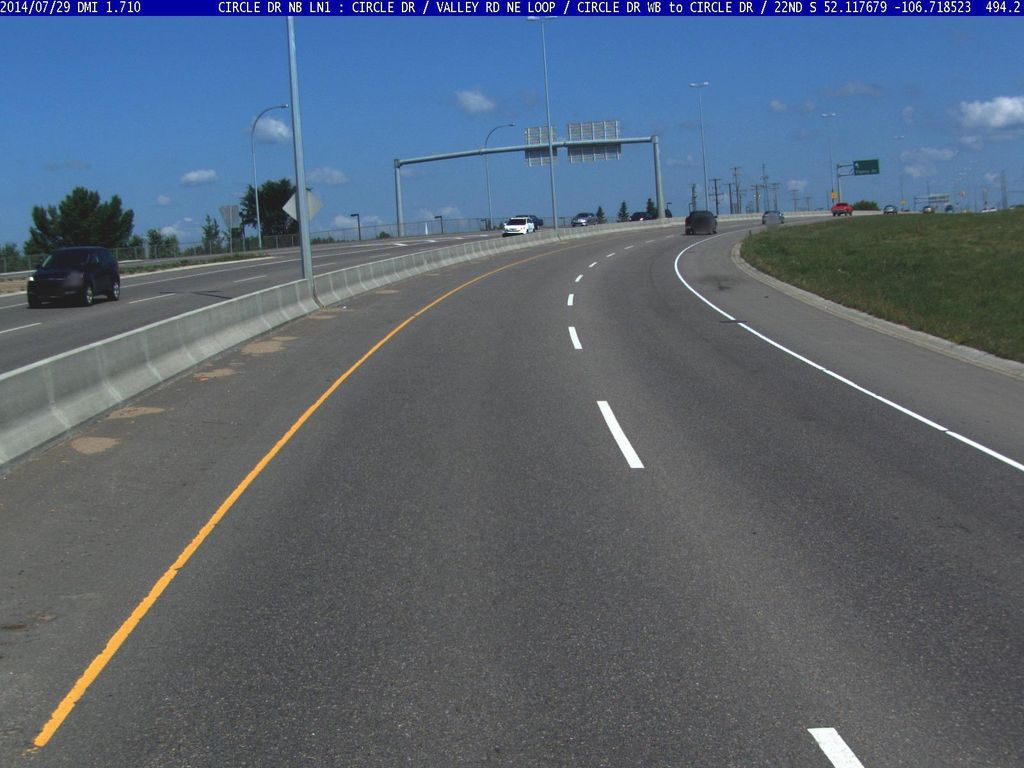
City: saskatoon